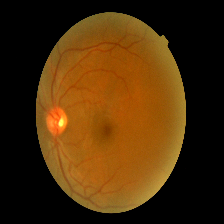
Diabetic retinopathy grade: Mild